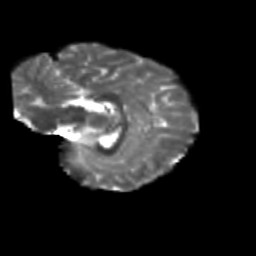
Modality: T2w
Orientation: sagittal
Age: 11
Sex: female
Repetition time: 9.512 s
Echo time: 0.089 s